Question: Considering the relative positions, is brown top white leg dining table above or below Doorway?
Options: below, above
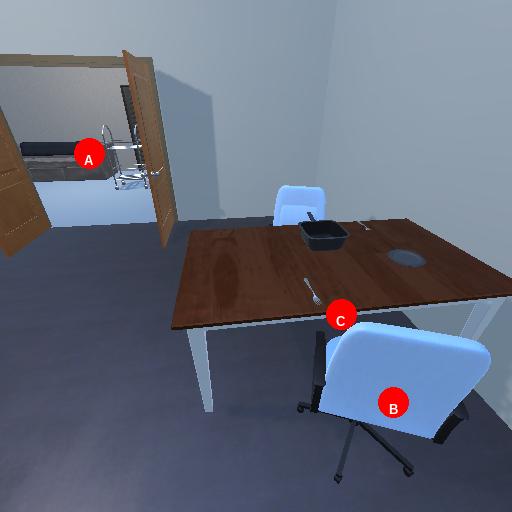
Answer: below